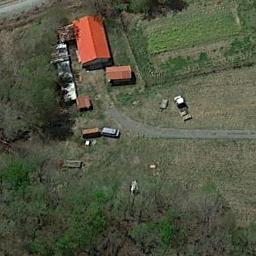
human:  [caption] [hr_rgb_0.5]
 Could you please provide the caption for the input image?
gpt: There are blocks of residential areas between the jungles .

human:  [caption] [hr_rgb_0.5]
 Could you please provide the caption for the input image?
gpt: There are several buildings of different shapes in the sparse residential .

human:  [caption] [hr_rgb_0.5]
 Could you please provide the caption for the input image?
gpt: There are several orange houses of various sizes in a sparse residential area surrounded by grass .

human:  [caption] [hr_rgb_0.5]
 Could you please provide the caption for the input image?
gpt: The sparse residential is on the grass next to some trees .

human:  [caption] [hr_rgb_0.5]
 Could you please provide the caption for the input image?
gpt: A sparse residential area with several buildings and many green trees .